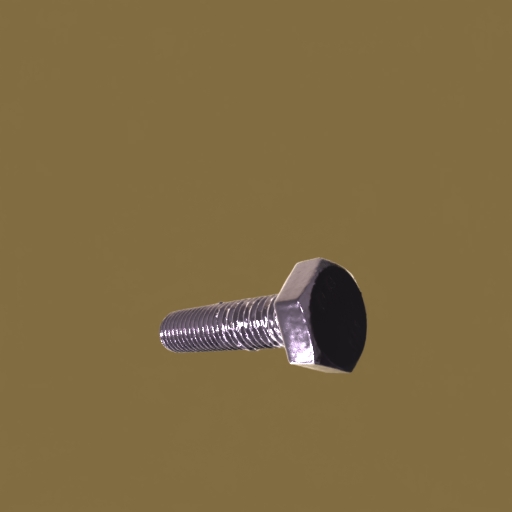
Label: bolt